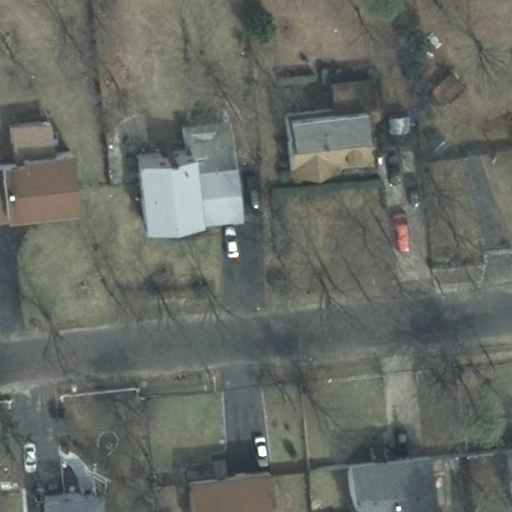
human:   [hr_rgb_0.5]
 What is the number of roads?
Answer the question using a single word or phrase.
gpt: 1

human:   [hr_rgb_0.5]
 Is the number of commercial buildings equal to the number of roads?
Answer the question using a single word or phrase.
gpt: no

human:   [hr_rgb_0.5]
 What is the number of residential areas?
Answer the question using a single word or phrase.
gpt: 1

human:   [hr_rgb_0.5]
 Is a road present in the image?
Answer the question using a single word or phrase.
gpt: yes

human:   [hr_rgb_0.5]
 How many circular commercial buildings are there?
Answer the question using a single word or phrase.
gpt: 0

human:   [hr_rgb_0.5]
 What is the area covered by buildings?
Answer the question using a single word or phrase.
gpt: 1222m2

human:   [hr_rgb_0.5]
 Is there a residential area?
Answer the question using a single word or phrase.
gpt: yes

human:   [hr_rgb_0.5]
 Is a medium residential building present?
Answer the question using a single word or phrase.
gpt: yes

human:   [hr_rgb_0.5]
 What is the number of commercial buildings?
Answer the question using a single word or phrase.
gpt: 0

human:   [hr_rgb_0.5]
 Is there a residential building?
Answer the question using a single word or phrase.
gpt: yes

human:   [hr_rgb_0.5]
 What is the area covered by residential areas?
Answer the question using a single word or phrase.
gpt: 10611m2

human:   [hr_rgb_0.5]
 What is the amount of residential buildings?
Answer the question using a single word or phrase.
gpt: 6

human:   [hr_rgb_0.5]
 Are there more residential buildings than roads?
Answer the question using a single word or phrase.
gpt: yes

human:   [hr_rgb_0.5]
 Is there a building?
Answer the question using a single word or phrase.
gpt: yes

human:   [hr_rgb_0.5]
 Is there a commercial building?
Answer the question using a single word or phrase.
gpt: no

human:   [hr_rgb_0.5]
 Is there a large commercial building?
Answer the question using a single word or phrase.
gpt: no

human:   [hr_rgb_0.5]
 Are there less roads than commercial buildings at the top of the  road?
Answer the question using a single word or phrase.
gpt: no

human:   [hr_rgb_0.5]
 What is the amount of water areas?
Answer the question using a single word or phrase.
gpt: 0

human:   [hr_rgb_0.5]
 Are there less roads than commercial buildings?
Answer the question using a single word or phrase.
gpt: no

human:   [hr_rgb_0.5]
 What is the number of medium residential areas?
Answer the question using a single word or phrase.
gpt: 0

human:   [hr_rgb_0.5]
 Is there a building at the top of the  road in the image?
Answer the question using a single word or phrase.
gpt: yes

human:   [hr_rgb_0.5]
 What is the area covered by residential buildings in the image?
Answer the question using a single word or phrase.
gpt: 1222m2

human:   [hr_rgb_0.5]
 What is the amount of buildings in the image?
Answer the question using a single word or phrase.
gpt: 6

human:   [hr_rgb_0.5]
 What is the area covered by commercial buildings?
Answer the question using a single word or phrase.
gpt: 0m2

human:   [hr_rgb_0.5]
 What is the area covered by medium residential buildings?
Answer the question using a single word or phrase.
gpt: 1110m2

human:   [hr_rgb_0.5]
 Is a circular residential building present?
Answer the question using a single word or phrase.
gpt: no

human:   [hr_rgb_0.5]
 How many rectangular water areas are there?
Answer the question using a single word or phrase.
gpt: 0

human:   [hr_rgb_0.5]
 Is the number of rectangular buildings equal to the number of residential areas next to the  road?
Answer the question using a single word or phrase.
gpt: no

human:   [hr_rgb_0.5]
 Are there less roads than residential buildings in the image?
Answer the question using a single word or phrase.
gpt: yes

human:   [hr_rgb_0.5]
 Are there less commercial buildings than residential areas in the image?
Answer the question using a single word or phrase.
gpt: yes

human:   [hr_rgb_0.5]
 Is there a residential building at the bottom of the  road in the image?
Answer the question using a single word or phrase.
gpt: yes

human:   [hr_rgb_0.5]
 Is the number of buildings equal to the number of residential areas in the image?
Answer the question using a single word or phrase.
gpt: no

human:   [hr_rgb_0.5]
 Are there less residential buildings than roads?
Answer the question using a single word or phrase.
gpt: no

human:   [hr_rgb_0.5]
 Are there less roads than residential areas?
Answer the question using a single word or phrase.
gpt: no

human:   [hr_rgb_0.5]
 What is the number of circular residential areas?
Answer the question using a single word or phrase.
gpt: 0

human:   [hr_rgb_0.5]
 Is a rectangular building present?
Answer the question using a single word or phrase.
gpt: yes

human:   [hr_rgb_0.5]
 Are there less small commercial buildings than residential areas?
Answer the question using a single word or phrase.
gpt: yes

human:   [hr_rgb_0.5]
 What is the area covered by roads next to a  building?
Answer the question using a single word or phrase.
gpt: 0m2

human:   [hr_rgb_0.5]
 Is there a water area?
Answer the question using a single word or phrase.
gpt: no

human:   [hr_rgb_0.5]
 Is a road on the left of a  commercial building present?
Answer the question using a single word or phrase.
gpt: no

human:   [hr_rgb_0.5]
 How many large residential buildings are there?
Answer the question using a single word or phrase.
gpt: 0

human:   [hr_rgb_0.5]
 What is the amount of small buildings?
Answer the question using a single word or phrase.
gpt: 2

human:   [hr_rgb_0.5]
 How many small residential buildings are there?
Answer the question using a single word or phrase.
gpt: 2

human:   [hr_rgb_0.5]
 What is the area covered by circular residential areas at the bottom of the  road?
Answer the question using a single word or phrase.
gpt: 0m2

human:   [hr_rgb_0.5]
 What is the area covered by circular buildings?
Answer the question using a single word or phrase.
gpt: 0m2

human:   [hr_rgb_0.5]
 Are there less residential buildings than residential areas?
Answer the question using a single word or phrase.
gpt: no

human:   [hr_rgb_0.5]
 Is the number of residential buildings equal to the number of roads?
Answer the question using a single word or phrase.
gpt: no

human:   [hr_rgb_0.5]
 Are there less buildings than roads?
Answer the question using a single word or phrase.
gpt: no

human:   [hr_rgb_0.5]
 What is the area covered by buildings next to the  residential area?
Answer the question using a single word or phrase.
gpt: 1222m2

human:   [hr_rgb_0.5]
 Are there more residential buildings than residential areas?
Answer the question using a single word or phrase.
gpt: yes

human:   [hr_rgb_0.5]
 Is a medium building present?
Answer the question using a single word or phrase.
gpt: yes

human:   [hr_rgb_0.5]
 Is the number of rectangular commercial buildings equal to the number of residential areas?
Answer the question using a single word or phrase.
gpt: no

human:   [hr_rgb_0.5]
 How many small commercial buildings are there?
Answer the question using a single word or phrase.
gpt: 0

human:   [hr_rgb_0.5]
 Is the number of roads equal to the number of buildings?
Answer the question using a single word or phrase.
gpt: no

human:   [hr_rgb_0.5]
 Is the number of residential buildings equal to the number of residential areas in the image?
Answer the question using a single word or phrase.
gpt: no

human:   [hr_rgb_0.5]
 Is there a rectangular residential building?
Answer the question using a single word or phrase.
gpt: yes

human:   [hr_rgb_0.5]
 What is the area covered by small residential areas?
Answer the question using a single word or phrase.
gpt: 0m2

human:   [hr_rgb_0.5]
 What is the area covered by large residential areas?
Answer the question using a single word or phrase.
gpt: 10611m2

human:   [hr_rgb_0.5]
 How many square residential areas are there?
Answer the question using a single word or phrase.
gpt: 0

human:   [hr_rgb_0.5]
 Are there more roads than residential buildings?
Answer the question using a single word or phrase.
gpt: no

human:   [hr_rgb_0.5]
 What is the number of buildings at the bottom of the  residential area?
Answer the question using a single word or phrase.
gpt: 0

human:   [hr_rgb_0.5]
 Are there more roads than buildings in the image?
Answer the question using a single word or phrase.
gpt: no

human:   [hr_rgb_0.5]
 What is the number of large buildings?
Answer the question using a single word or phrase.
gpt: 0

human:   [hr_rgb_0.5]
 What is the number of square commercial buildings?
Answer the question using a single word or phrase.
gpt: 0